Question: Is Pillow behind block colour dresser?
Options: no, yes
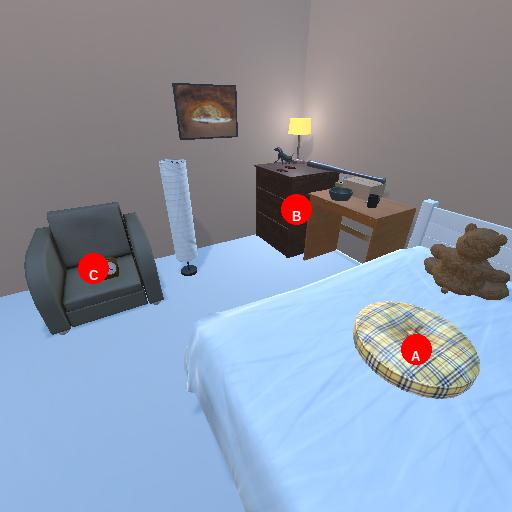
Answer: no